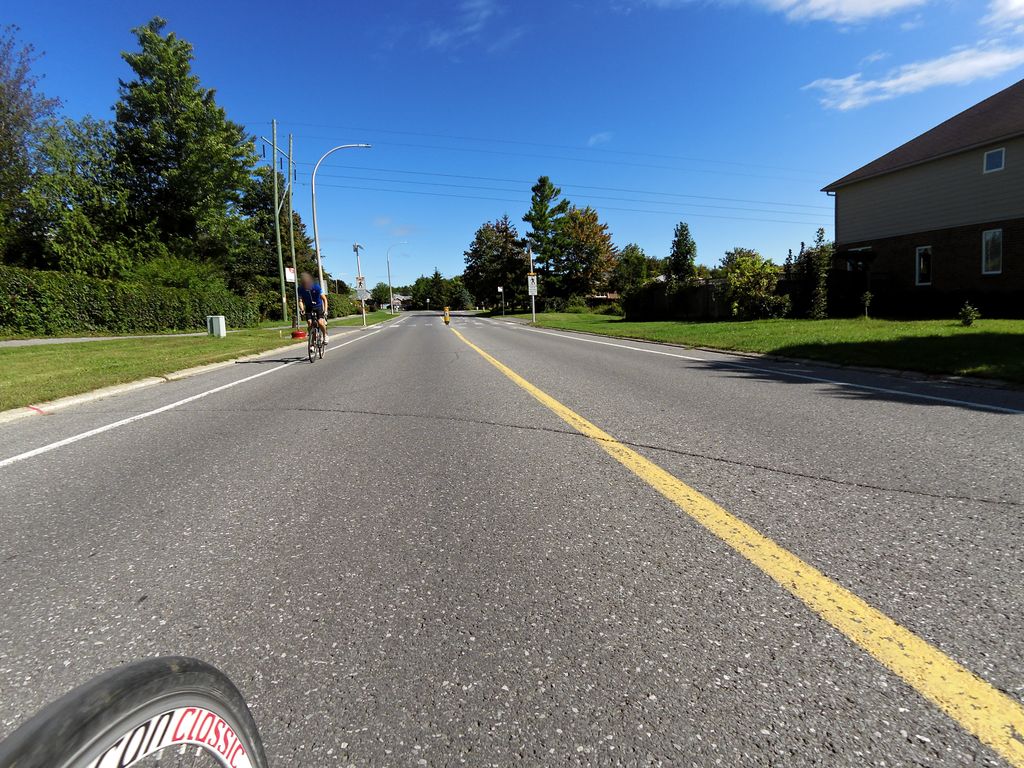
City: ottawa-gatineau